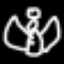
Label: angel